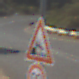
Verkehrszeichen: Ufer
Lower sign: Geschwindigkeit90
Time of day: MorningAfternoon
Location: Outdoor (Nature)
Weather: Clear
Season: NotSpecified
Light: Natural